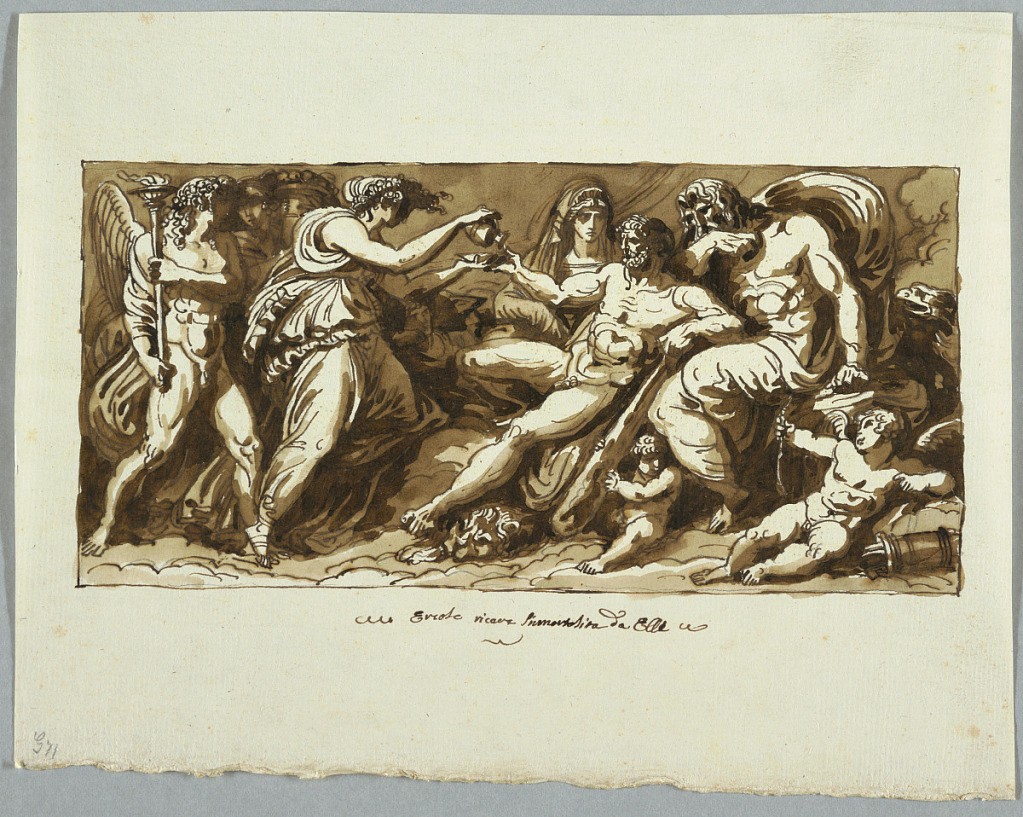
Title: Drawing
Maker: Felice Giani, Italian, 1758–1823
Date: About 1810
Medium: Pen and brown ink, brown wash over black chalk. Rough paper
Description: Horizontal Rectangle. A variation of the design of -3275. Juno is shown between Jupiter and Hebe and a few more gods are at the left. The eagle is beside Jupiter. Two putti are in the lower left corner.